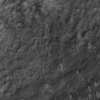
Label: not_dusty